Question: I was hoping that someone could confirm my understanding (or lack thereof!) of ADFS with respect to WCF.
I've even drawn a pretty diagram.
"Bob" uses a web app, which is hosted on Client's domains. Client authenticates Bob via AD. However the web app uses a WCF service developed and hosted on Supplier.
There has been trust established between Client and Supplier.
Is this picture right?

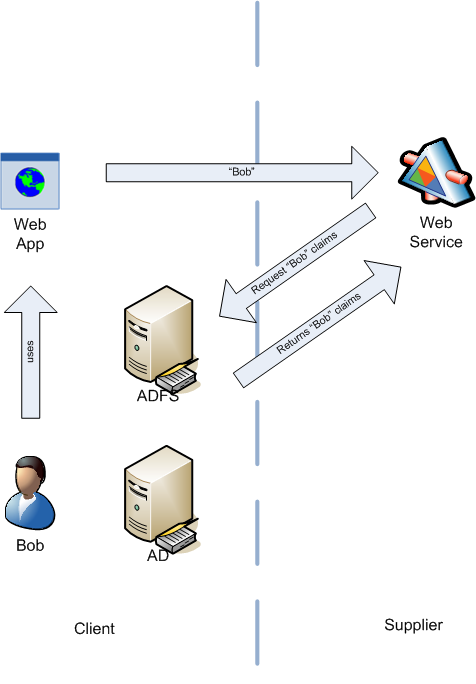
Answer: Almost. Move the arrows between the Web service and ADFS (the IP-STS) to be between the Web app and ADFS. Then, the "Bob" that it will send to the Web service is a token that is signed by ADFS containing claims about Bob. The Web service will check this signature, and, if it matches, the claims will be considered trustworthy.
Typically, for cross orgranizational use cases like this, the supplier would also have an STS (an RP-STS). Trust would be established between the STSs. Then, local applications (e.g., the Web app and service in this drawing) only need to trust their local STS. This avoids a fully connected graph of trust relationships.

HTH!